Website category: sports
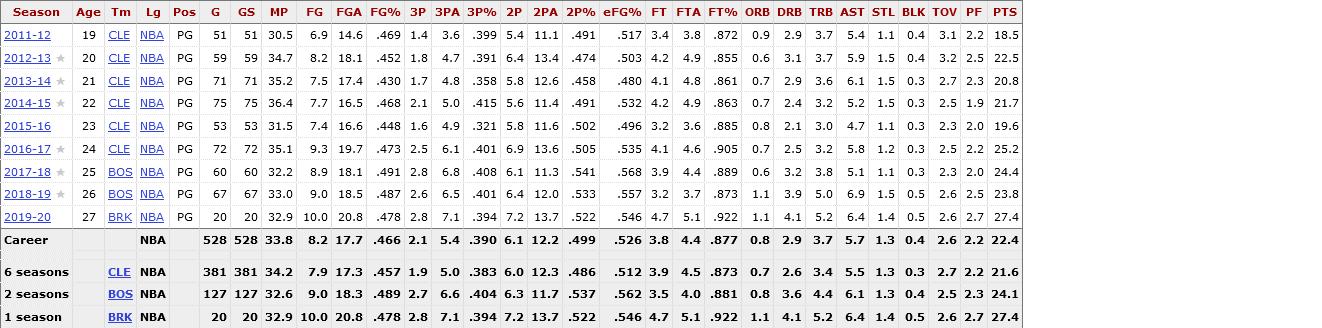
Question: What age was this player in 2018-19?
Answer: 26

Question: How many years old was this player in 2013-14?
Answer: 21

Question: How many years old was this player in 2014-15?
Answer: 22

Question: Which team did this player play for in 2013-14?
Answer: CLE

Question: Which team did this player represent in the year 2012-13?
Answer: CLE

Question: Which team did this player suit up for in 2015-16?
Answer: CLE

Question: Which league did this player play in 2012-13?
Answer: NBA

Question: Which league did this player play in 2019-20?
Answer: NBA

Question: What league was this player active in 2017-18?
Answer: NBA

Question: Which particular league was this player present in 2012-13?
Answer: NBA

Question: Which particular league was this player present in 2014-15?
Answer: NBA

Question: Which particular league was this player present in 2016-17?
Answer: NBA

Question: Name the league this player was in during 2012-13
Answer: NBA

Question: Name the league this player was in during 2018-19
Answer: NBA

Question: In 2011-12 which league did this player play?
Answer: NBA

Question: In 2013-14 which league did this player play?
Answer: NBA

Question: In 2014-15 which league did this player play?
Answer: NBA

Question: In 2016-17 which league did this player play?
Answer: NBA

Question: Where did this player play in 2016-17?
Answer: NBA

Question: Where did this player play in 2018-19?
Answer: NBA

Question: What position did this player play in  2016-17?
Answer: PG

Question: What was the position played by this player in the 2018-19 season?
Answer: PG

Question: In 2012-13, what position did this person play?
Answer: PG

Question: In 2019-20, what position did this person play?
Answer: PG

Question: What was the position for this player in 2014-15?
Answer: PG

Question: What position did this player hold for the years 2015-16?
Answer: PG

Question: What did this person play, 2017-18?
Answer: PG

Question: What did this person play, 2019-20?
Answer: PG

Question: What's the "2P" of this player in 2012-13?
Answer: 6.4

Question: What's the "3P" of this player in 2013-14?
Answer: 1.7

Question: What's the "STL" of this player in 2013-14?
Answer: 1.5

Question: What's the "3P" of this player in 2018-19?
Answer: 2.6

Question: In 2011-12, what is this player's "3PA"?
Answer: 3.6

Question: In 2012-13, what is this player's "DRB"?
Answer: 3.1

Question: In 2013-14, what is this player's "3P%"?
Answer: .358

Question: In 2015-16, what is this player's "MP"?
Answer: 31.5

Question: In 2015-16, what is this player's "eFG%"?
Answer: .496

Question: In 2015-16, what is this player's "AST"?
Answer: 4.7

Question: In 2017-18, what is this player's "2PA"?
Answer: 11.3

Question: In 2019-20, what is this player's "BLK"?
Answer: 0.5

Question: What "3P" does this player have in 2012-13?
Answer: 1.8

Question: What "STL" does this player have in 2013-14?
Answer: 1.5

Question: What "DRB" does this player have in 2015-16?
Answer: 2.1

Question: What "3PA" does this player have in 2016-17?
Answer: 6.1

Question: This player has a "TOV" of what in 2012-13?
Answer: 3.2

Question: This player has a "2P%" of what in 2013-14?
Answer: .458

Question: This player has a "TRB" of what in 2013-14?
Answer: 3.6

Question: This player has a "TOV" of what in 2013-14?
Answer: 2.7

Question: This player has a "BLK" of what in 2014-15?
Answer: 0.3

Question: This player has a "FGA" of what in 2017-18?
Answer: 18.1

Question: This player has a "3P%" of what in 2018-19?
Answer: .401

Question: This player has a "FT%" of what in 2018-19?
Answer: .873

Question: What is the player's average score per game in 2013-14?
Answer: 20.8

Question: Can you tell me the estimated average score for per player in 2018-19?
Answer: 23.8

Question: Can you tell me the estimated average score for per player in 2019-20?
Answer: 27.4

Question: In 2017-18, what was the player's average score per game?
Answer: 24.4